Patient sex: M
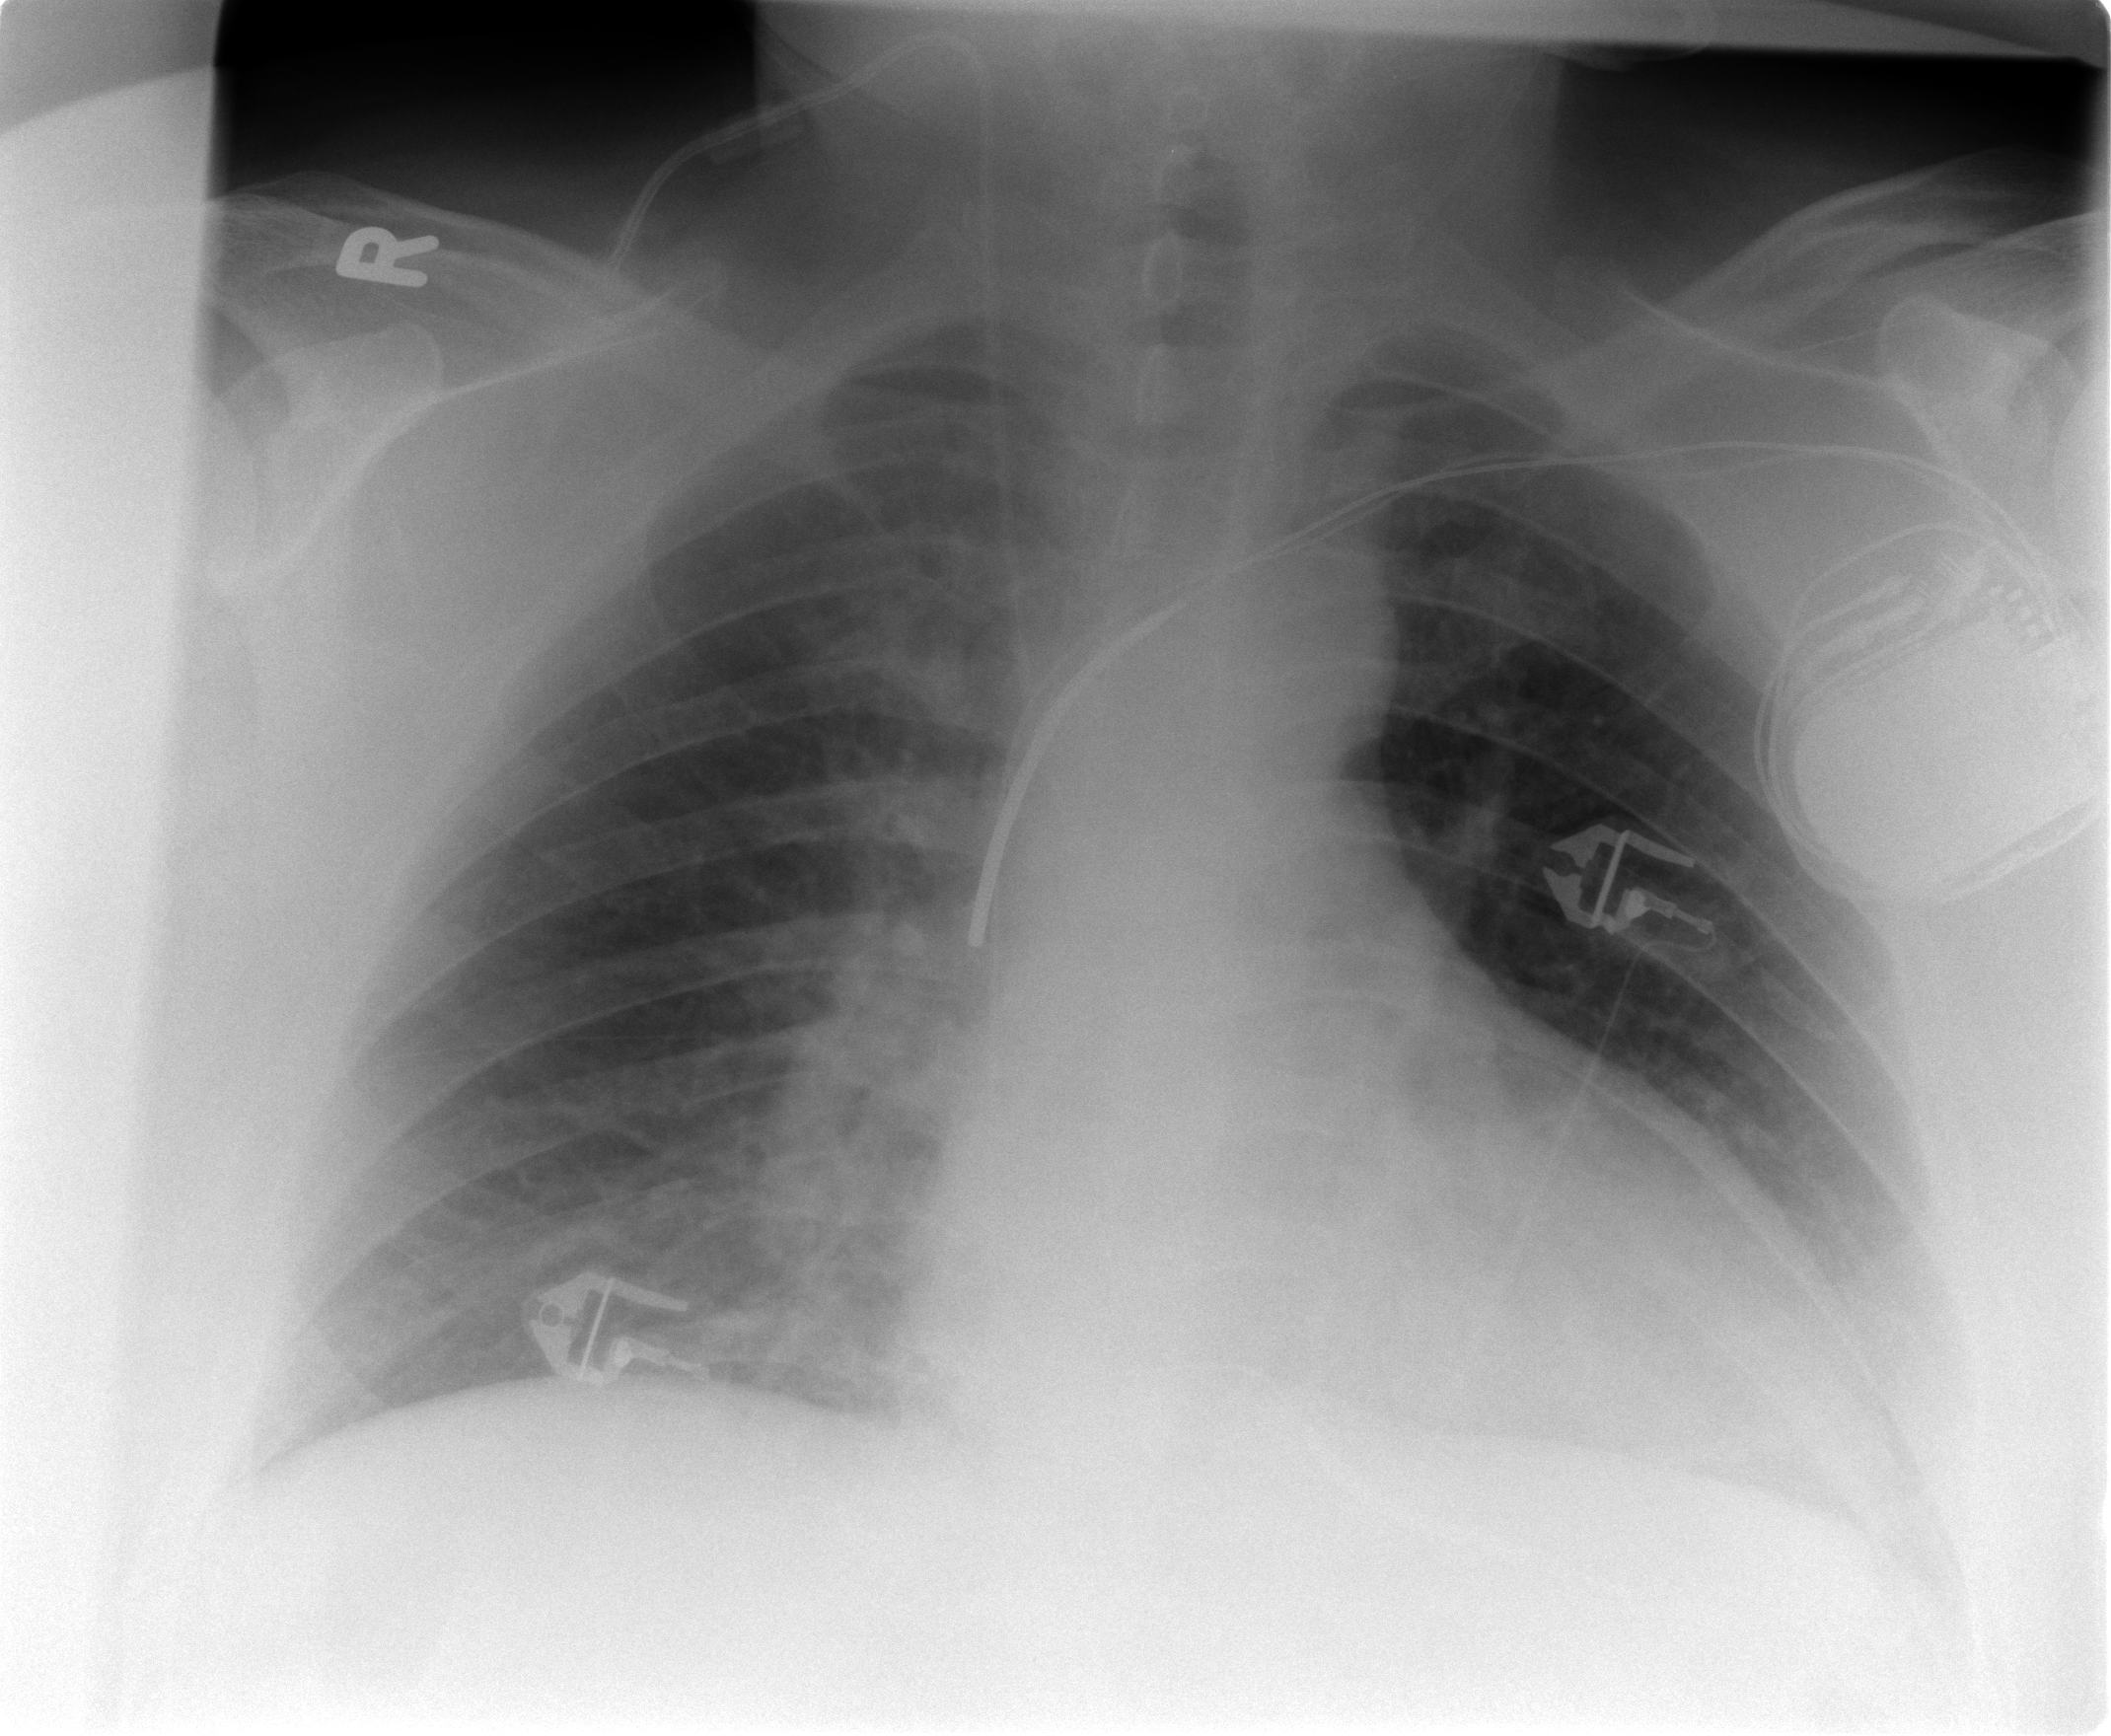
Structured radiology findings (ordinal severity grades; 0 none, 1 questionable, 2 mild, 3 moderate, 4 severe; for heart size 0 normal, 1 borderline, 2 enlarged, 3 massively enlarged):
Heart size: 2
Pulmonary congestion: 1
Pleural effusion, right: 0
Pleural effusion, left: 1
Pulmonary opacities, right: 0
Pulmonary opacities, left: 0
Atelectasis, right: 2
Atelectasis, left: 2